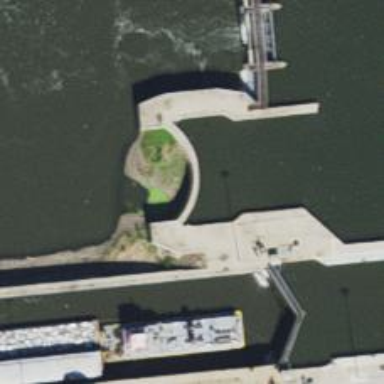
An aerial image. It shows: Dam across waterway.